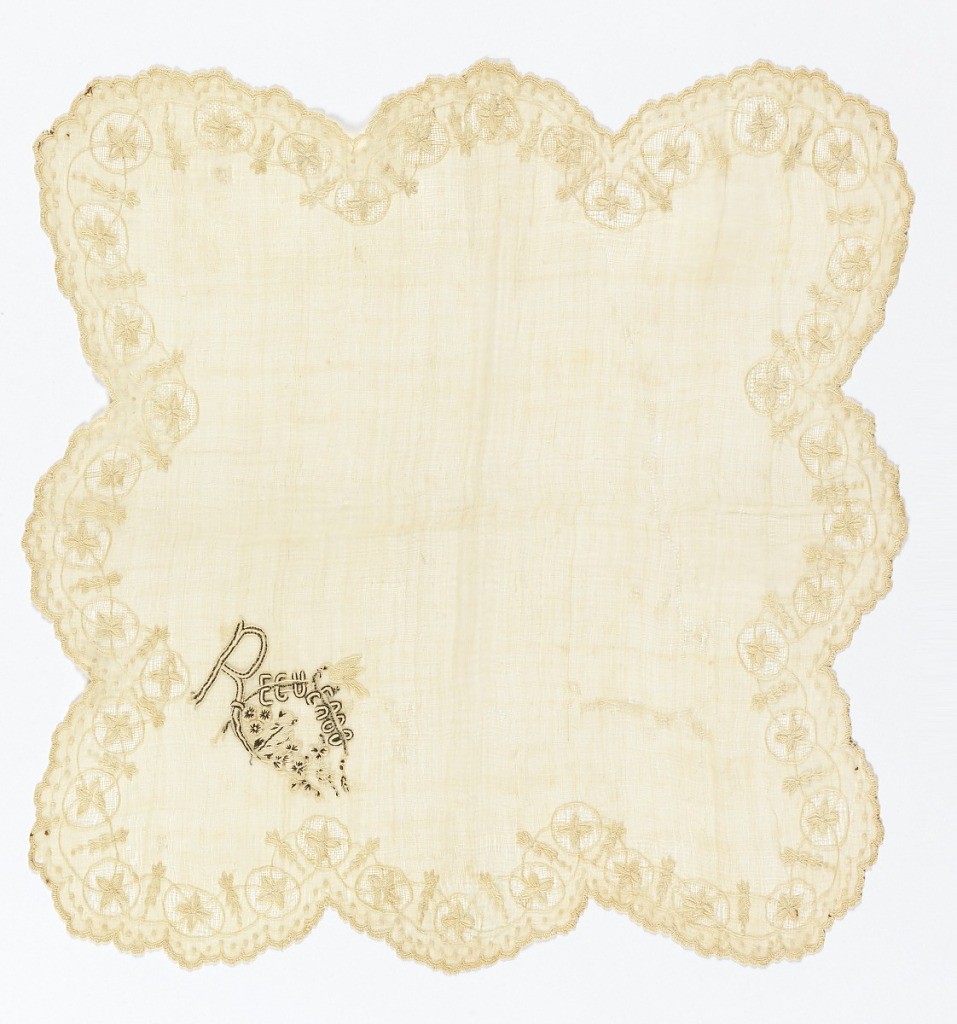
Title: Handkerchief
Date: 19th century
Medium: piña (pineapple) fiber, cotton Technique: embroidery and drawnwork on plain weave
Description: Handkerchief in piña cloth with scalloped edge, buttonholed and with border of flowering vine, embroidered in cotton, crossing circles of drawnwork. Corner in black and white with word: "Recuerdo" with bird above and small dog or cat below flowers.